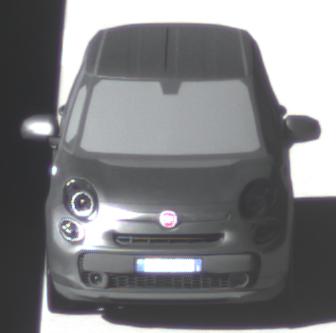
Make: Fiat
Model: 500L 1.4 16V
Detailed model: 500L (199)
Model produced from: 2012/10
Model produced until: 2017/05
Doors: 5
Color: gray
Road condition: dry road
Daytime: morning or afternoon
Contrast: high contrast